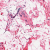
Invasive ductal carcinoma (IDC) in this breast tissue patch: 0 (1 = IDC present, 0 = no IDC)